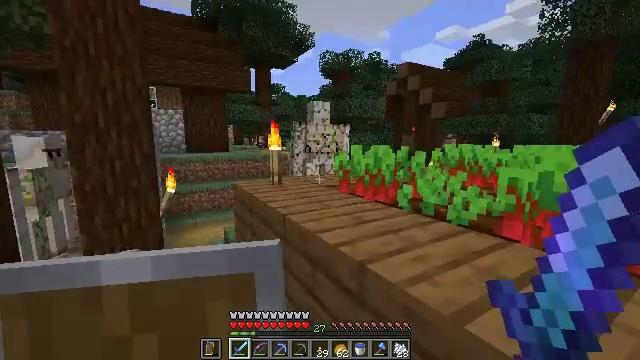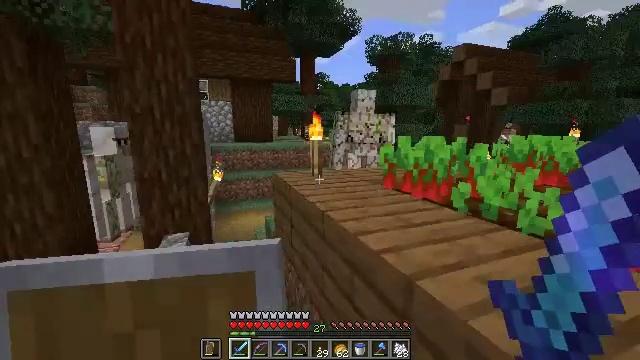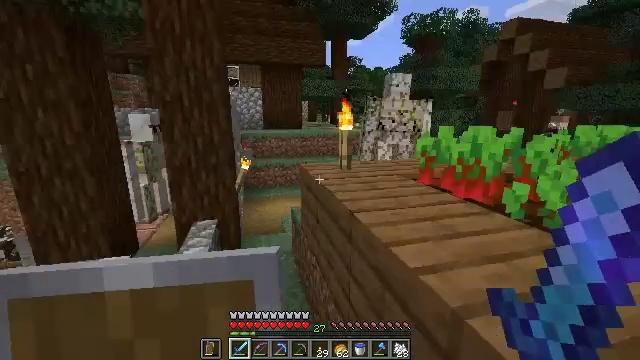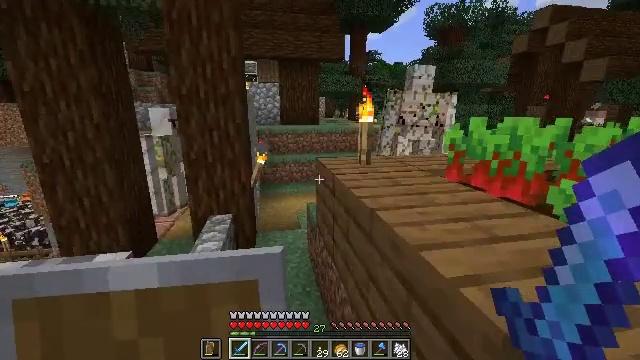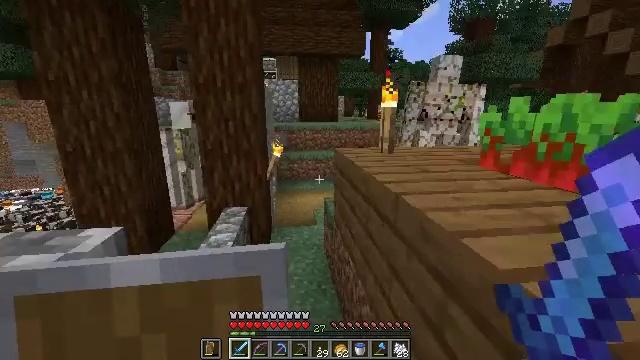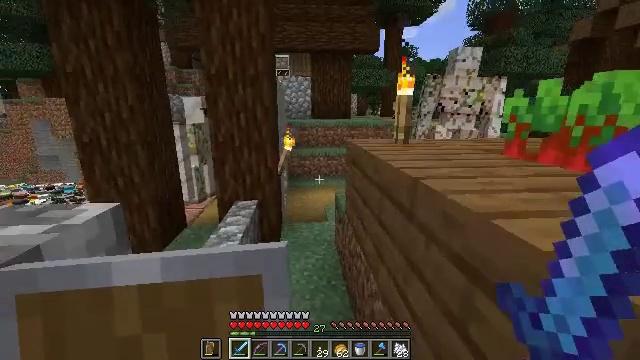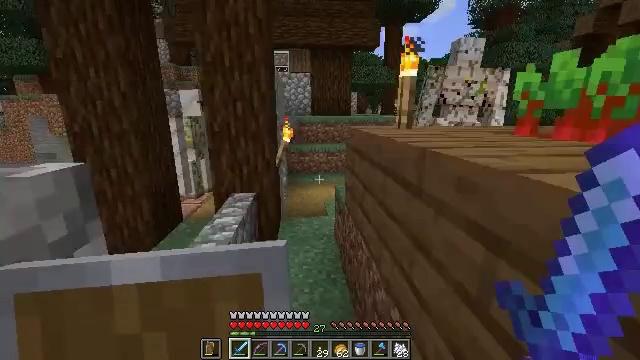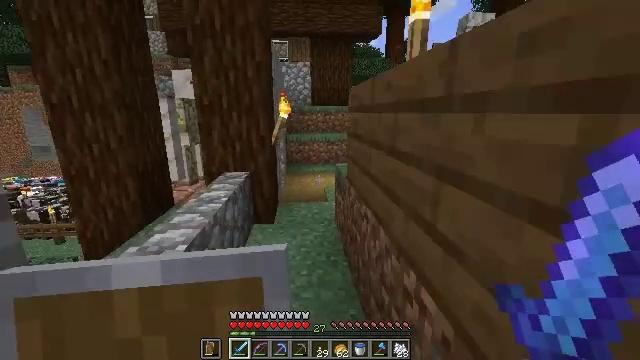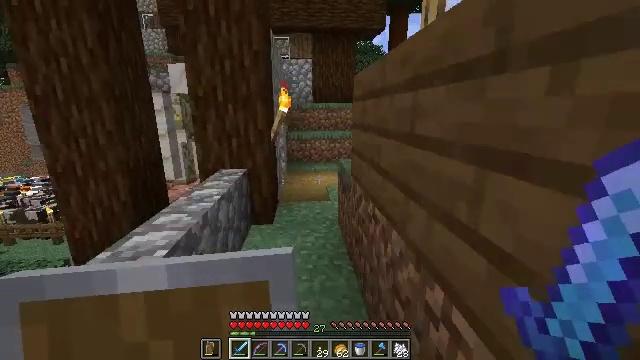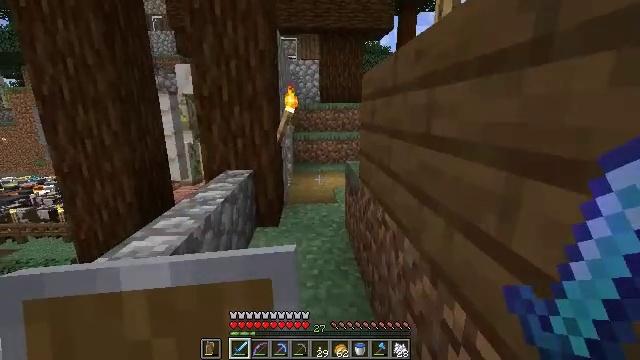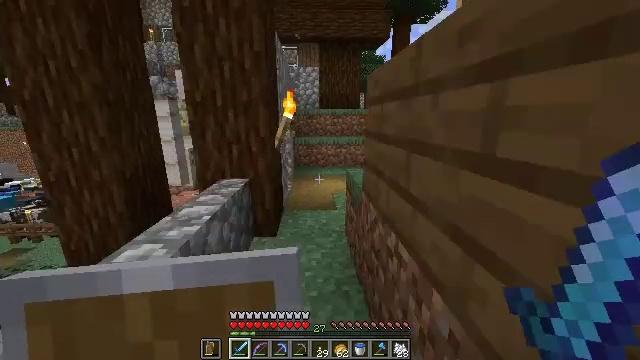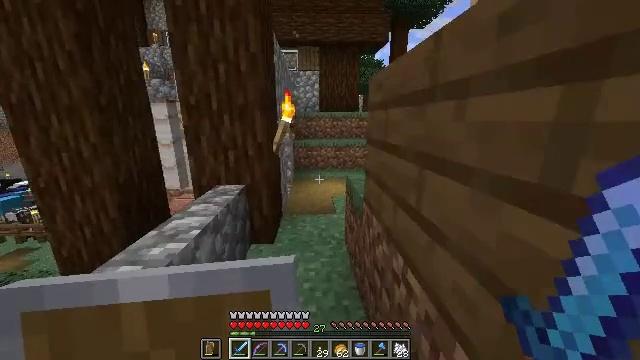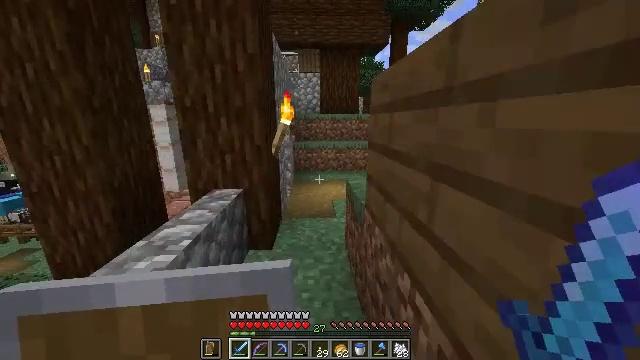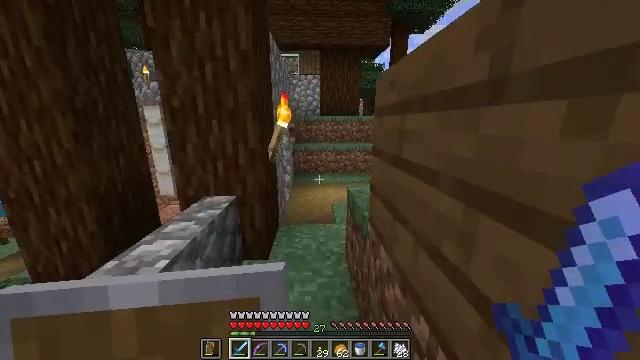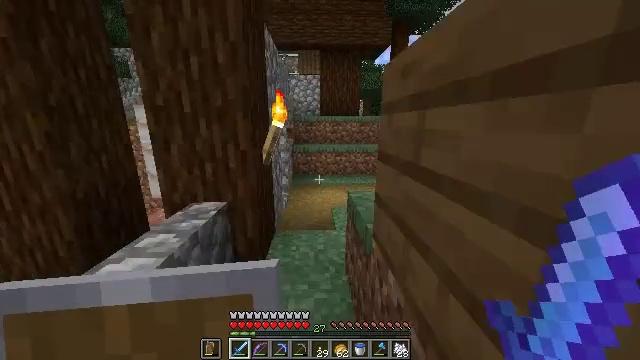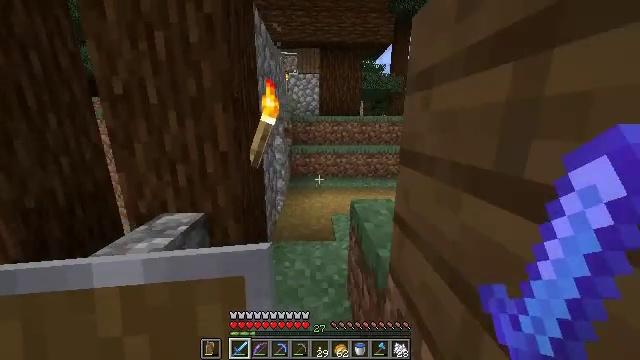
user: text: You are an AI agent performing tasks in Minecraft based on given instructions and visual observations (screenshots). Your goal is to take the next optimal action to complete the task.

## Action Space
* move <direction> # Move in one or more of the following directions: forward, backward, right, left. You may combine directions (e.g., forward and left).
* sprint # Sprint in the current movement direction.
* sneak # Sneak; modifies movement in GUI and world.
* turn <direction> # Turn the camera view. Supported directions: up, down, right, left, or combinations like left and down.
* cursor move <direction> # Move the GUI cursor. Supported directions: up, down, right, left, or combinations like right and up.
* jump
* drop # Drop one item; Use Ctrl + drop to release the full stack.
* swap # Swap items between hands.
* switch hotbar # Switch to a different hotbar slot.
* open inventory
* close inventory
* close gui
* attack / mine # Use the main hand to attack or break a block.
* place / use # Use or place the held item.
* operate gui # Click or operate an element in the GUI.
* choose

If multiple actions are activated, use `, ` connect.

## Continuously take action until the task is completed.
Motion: motion action
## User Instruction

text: Harvest beetroots from the farm.
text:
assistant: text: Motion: move forward, turn left and down
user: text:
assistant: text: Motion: move forward, turn left and down
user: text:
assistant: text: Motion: move forward, turn left
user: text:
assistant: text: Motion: move forward, turn left
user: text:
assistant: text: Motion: move forward, turn left
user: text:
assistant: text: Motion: move forward
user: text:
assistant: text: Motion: move forward
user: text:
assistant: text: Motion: move forward
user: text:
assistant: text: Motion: move forward, sprint, turn left
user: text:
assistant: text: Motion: move forward, sprint
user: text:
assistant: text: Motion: move forward, sprint
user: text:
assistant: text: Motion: move forward
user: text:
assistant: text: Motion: move forward
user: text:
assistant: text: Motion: move forward
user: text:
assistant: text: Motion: move forward
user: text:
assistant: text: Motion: move forward, turn right and up
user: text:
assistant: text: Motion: move forward
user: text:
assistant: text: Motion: move forward, turn right and up
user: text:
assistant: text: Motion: move forward, turn right and up, jump
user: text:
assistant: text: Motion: move forward, turn right, jump
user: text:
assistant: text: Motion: move forward, turn right, jump
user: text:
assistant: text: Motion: move forward, turn right and down
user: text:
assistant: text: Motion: move forward, turn right and down
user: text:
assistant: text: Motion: move forward, turn right
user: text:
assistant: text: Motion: move forward
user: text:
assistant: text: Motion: move forward
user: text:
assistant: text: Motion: move forward
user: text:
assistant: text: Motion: move forward, turn right
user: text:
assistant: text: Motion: move forward, turn right and down
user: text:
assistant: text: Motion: move forward, turn right